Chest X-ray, PA view. Patient: 57 years old, sex F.
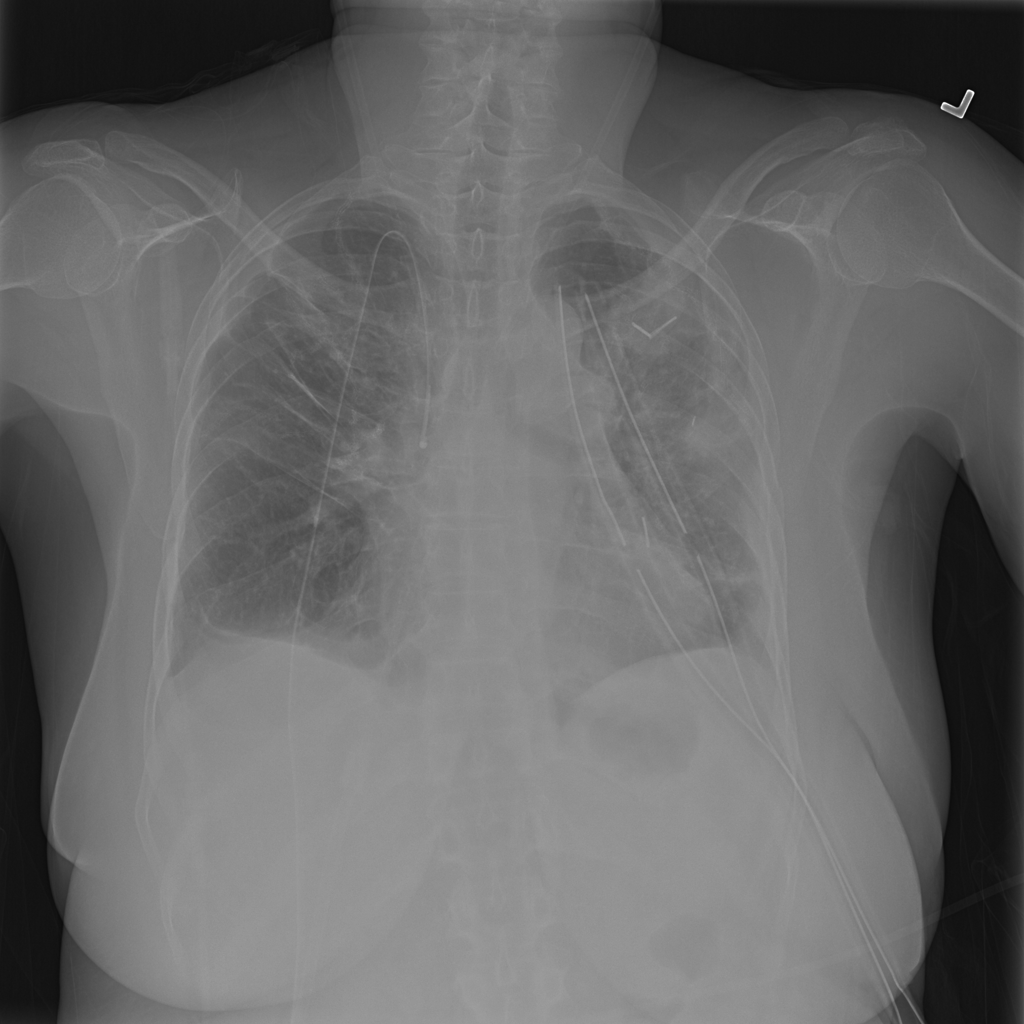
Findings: No Finding